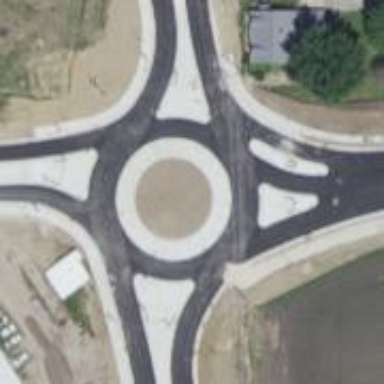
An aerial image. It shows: Secondary road around roundabout.